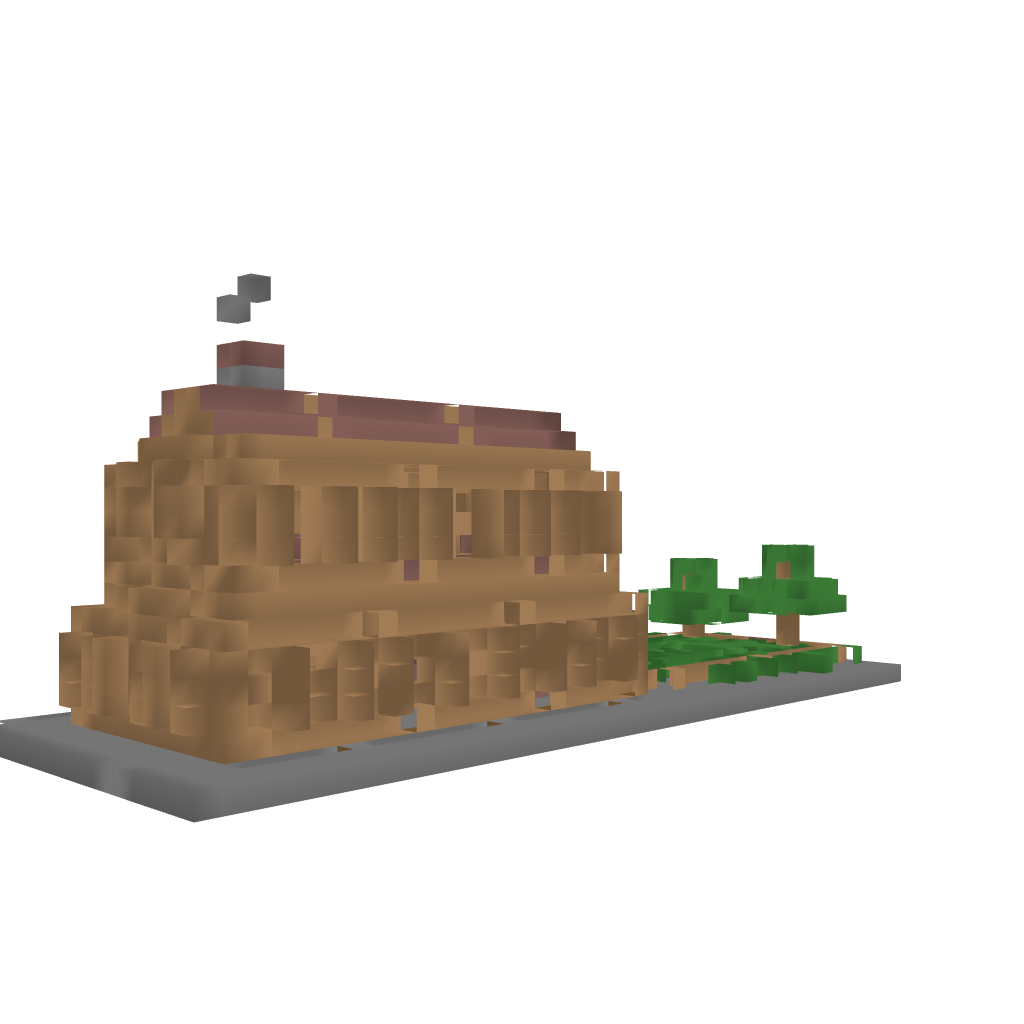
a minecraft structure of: Old Fashioned Log Cabin bad low quality